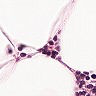
Metastatic tissue present: no